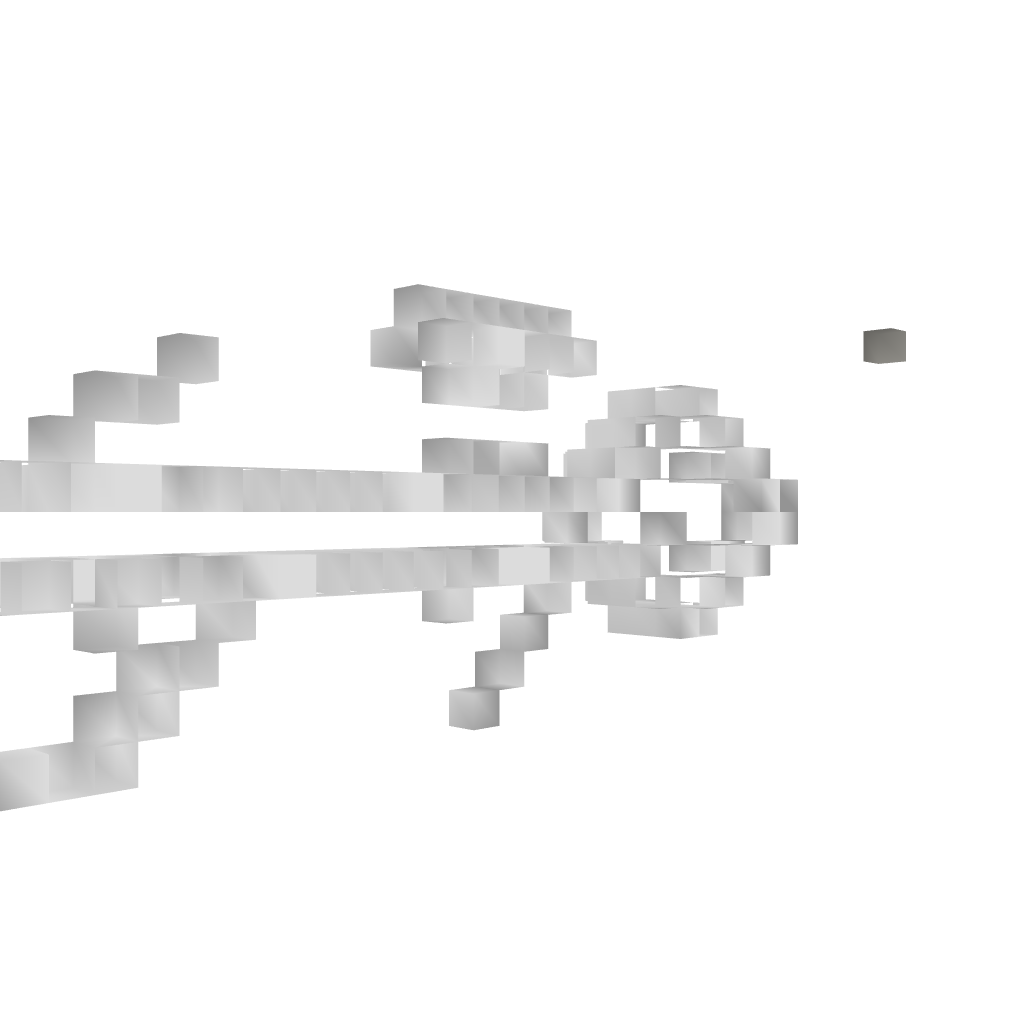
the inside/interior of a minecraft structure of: Thunder Gun